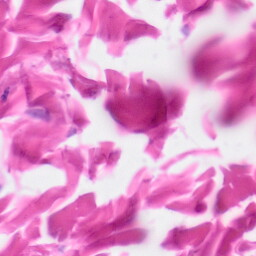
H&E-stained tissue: Skin